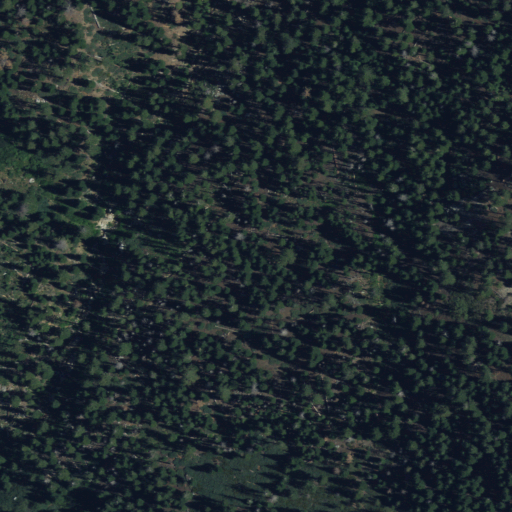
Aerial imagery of plain(s) in California named Lower Tent Meadow containing only evergreen forest